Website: slack
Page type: billing-address
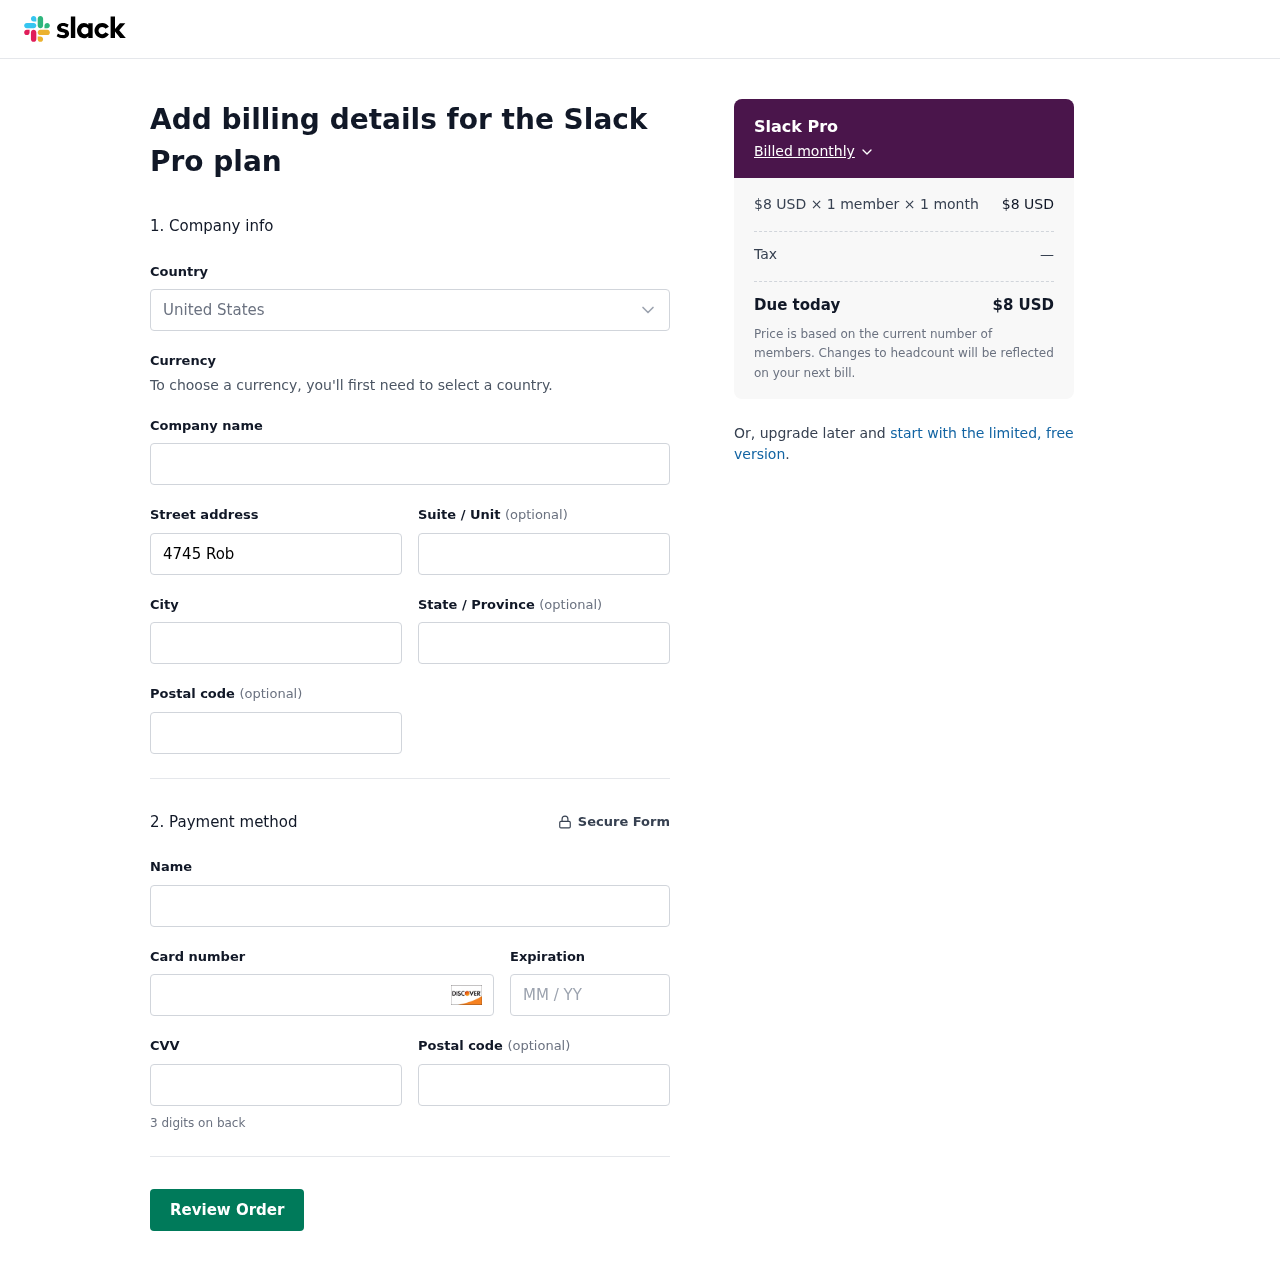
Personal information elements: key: PII_CARD_CVV
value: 817
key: PII_CARD_EXPIRY
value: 08/28
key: PII_CARD_NUMBER
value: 6561 7220 7472 2692
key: PII_CITY
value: North Jonton
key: PII_COUNTRY
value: United States
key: PII_FULLNAME
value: Diana Ortiz
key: PII_POSTCODE
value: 77826
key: PII_STATE
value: New Mexico
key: PII_STREET
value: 4745 Robert Common
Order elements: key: ORDER_PLAN_PRICE
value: $8 USD
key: ORDER_NUM_MEMBERS
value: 1 member
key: ORDER_NUM_MONTHS
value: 1 month
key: ORDER_SUBTOTAL
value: $8 USD
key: ORDER_TAX
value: —
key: ORDER_TOTAL
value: $8 USD